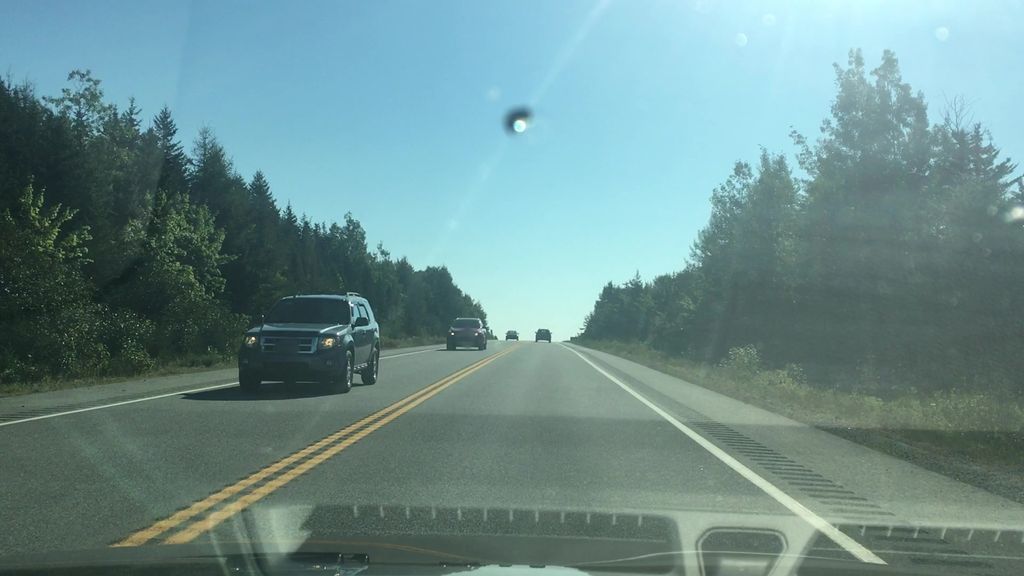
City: halifax